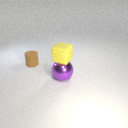
small brown rubber cylinder behind large purple metal sphere